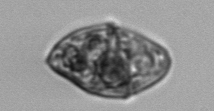
Label: Gyrodinium